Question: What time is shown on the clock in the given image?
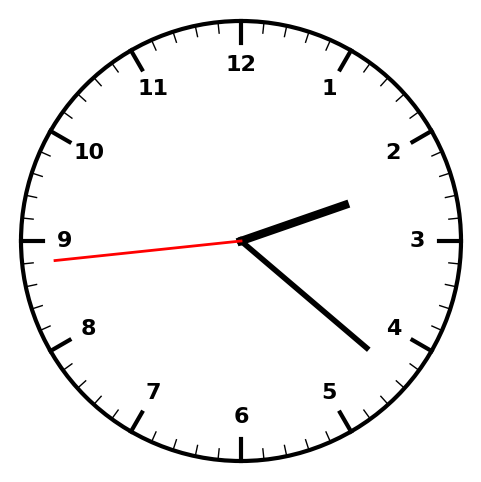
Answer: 02:21:44